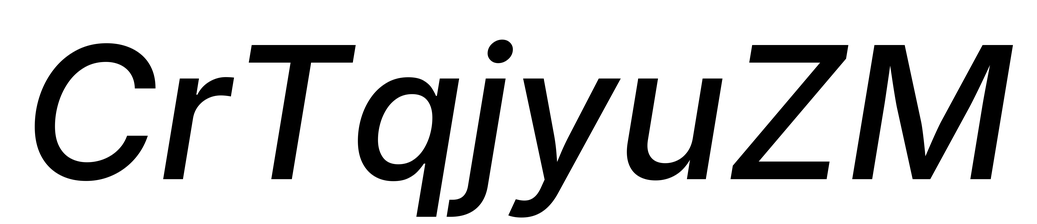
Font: Inter-Italic_Medium_Italic